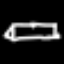
Label: pencil